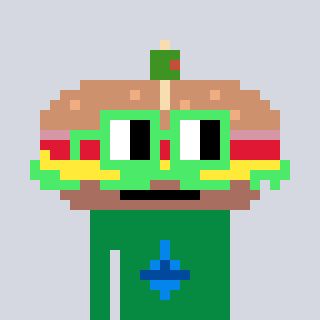
a pixel art character with square light green glasses, a sandwich-shaped head and a green-colored body on a cool background